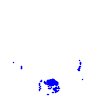
Particle: electron